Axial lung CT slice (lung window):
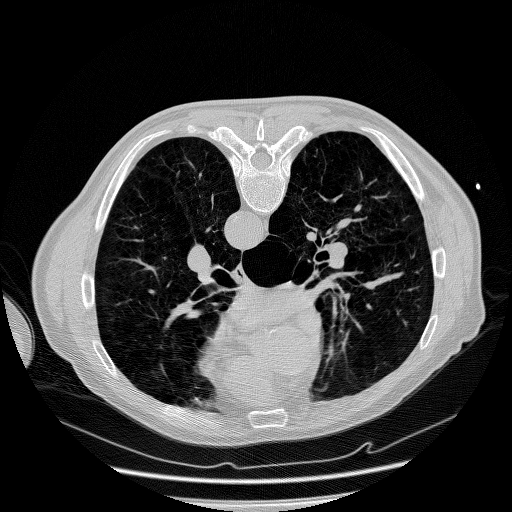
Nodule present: no